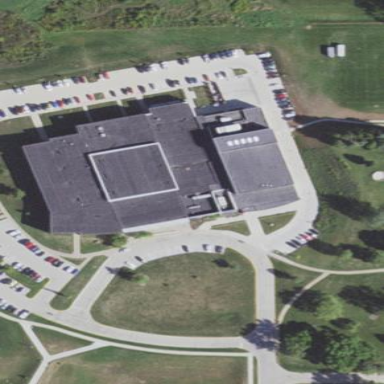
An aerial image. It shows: School building.